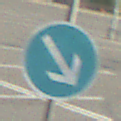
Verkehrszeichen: VorgeschriebeneVorbeifahrtRechts
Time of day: MorningAfternoon
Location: Outdoor (Suburban)
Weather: PartlyCloudy
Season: NotSpecified
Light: Natural